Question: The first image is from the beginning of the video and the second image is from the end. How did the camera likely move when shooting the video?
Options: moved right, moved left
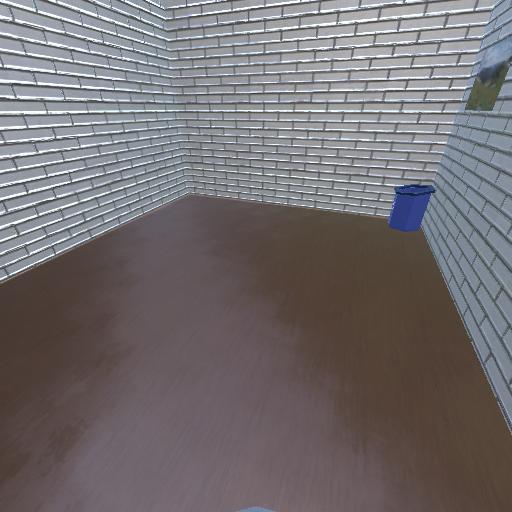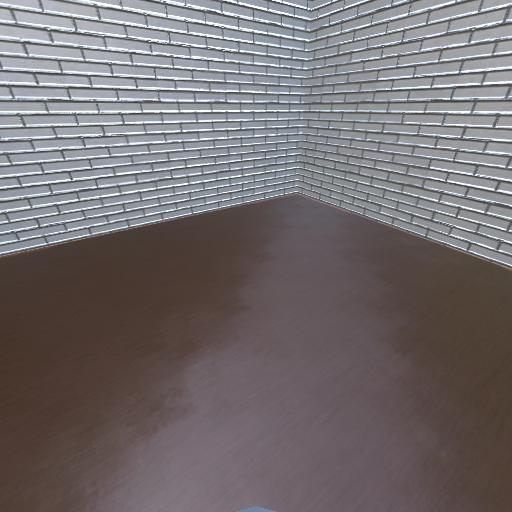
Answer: moved right